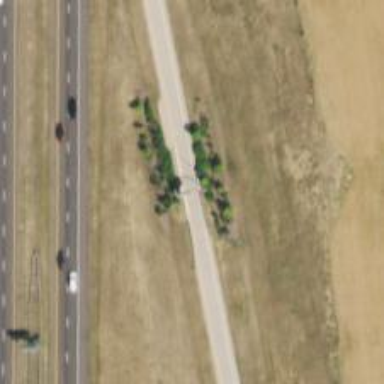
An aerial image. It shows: Toll gantry on the road.